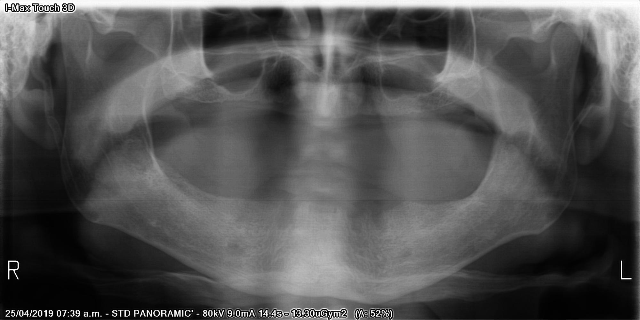
adult